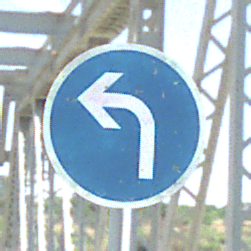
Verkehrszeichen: VorgeschriebeneFahrtrichtungLinks
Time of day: MorningAfternoon
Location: Outdoor (Special)
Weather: Clear
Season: NotSpecified
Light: Natural